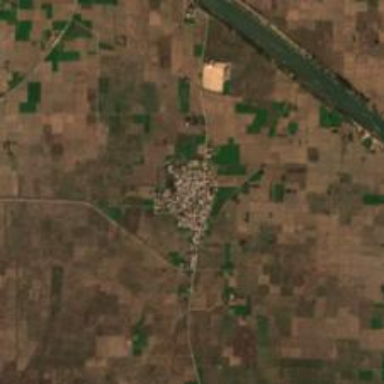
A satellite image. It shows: Village.